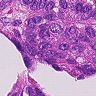
Metastatic tissue present: yes